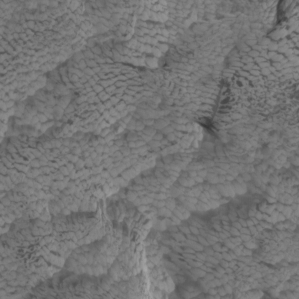
Label: non_frost